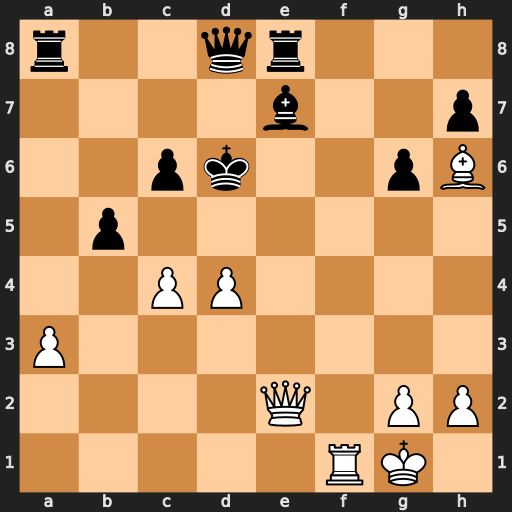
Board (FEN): r2qr3/4b2p/2pk2pB/1p6/2PP4/P7/4Q1PP/5RK1
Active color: w
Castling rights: -
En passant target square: -
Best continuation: Bf4+ Kd7 Qg4#